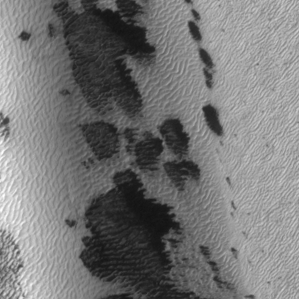
Label: frost